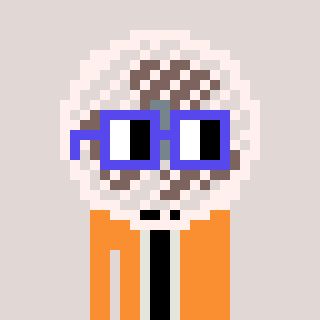
a pixel art character with square blue glasses, a fan-shaped head and a orange-colored body on a warm background